Question: I would like to use such buttons

instead of classical buttons drawn by 'tkinter':
'''
Tk.Button(root, text = "Moveup", command=moveup).place(x=10,y=10)
Tk.Button(root, text = "Movedown", command=movedown).place(x=10,y=40)
Tk.Button(root, text = "Moveleft", command=moveleft).place(x=10,y=70)
Tk.Button(root, text = "Moveright", command=moveright).place(x=10,y=100)
'''
(I have seen dirty solutions with widgets overlapping but I'm not sure it's the best solution).
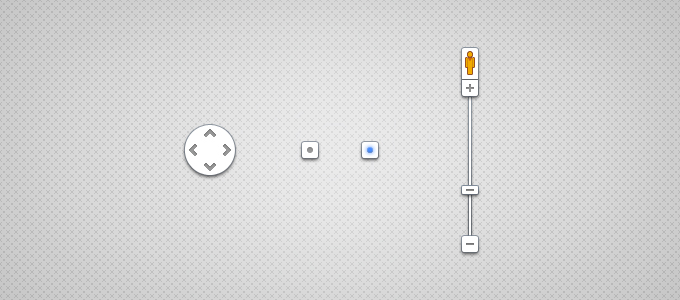
Answer: You don't need any buttons in situations like this, when more easily you could use <URL>
provided the image:

To detect if it was the 'up,down,right or left' arrow clicked in the above image you could check if it was within the range of that certain part of the image:
---
'''
import Tkinter as Tk
from PIL import Image, ImageTk
root = Tk.Tk()
root.geometry("600x360+100+50")
canvas = Tk.Canvas(root)
canvas.grid(sticky=Tk.N+Tk.E+Tk.S+Tk.W)
width = 300
height = 180
image_file = Image.open("above_image.png")
PIL_image = ImageTk.PhotoImage(image_file.convert("RGBA"))
canvas_img = canvas.create_image(width,height,image=PIL_image)
def callback(event):
""" This function is called whenever a event occurs """
if width-9 < event.x < width+9 and height-24 < event.y < height-12:
print "clicked up arrow!"
elif width-9 < event.x < width+9 and height+12 < event.y < height+24:
print "clicked down arrow!"
elif width+12 < event.x < width+25 and height-8 < event.y < height+8:
print "clicked right arrow!"
elif width-25 < event.x < width-12 and height-8 < event.y < height+8:
print "clicked left arrow!"
canvas.bind("<Button-1>", callback)
root.mainloop()
'''